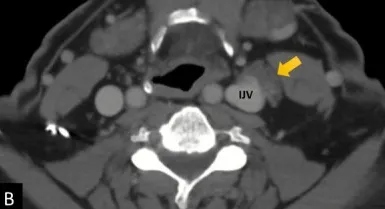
Preoperative imaging of internal jugular venous malformation. (B) Axial view of computerized tomographic scan.
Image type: radiology (ct)